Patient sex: M
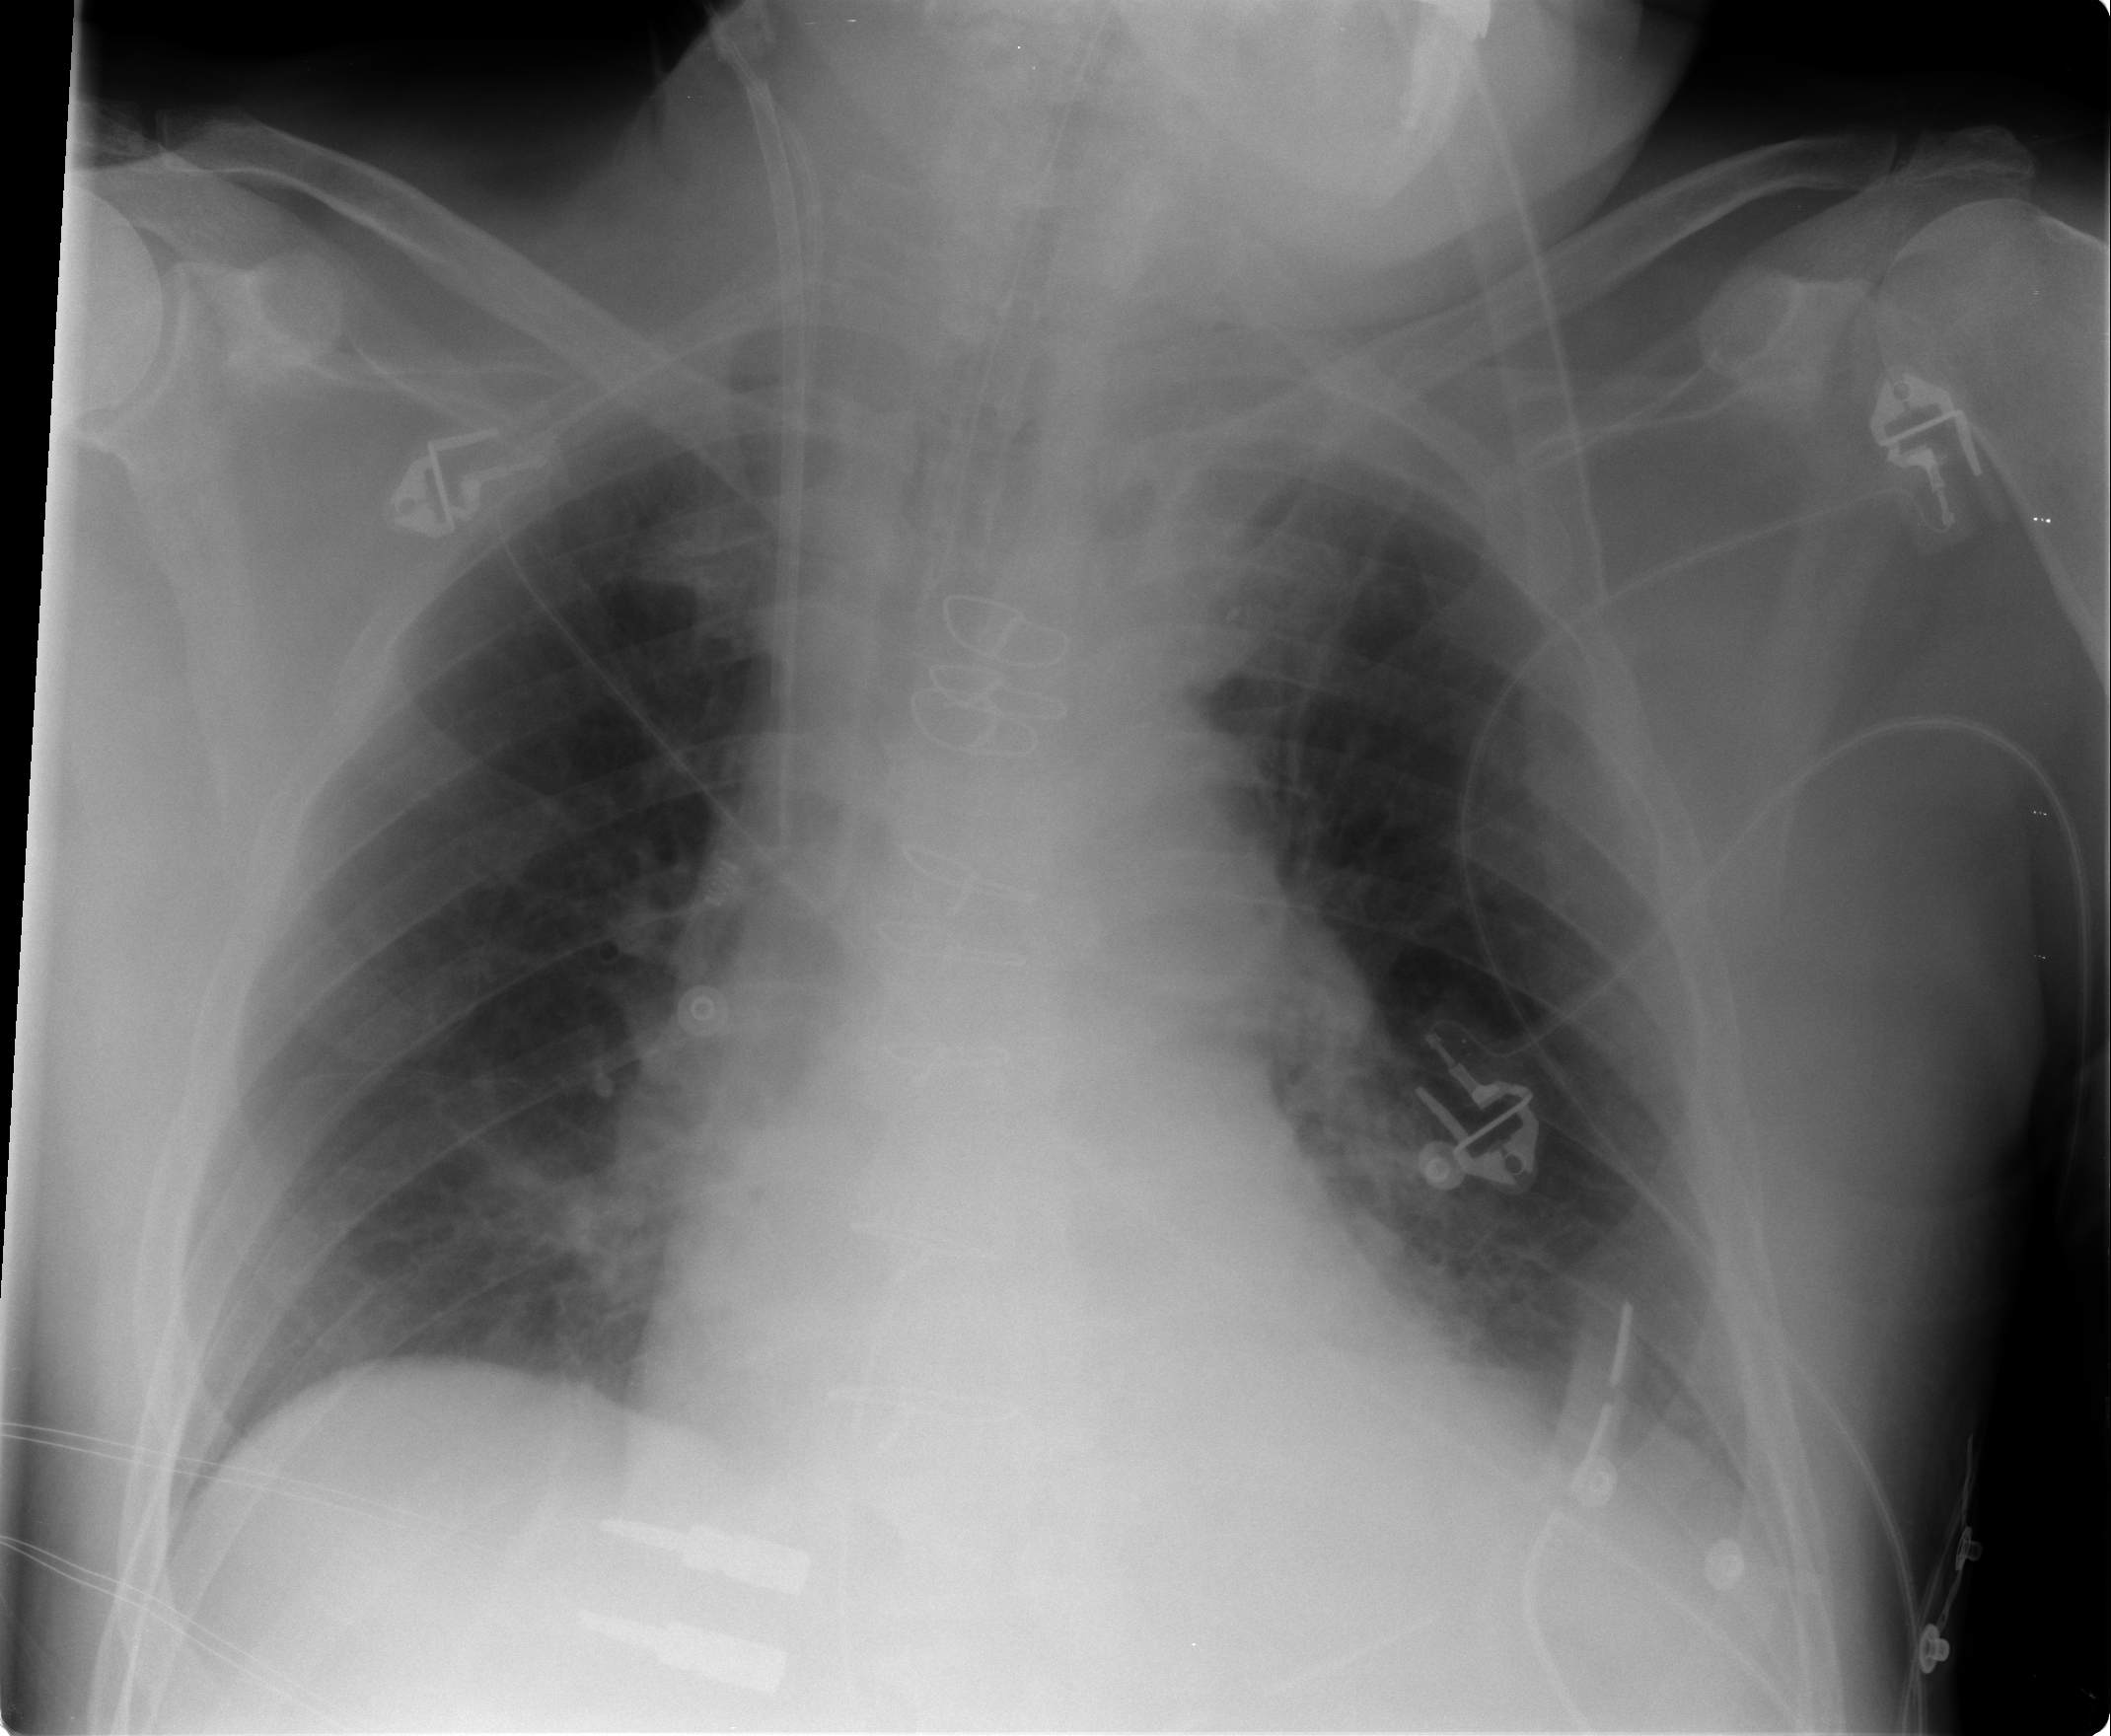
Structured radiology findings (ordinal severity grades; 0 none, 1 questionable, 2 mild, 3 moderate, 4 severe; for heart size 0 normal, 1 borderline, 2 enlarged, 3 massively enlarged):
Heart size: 0
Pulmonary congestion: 0
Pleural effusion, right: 0
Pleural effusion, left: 0
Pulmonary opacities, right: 0
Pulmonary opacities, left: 0
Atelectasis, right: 2
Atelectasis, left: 2